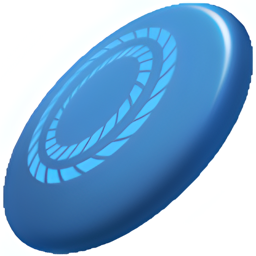
Name: flying disc
Emoji: 🥏
Group: Activities
Sub-group: sport